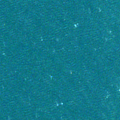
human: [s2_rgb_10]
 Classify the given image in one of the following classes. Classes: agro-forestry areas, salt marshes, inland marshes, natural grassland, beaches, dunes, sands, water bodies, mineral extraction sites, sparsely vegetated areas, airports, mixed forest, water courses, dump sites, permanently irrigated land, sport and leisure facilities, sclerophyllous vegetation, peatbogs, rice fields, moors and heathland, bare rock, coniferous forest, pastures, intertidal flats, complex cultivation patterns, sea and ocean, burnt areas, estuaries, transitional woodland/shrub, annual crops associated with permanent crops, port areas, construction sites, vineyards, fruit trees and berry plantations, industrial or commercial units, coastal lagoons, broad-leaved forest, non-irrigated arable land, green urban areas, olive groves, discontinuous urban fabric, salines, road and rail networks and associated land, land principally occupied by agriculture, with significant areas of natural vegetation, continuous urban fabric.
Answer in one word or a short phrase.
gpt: sea and ocean